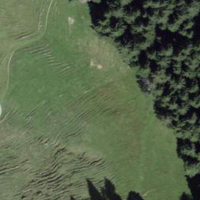
EUNIS habitat code: 44
Species observed at this site:
Erebia melampus